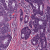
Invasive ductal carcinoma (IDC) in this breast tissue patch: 1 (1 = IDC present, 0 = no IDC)